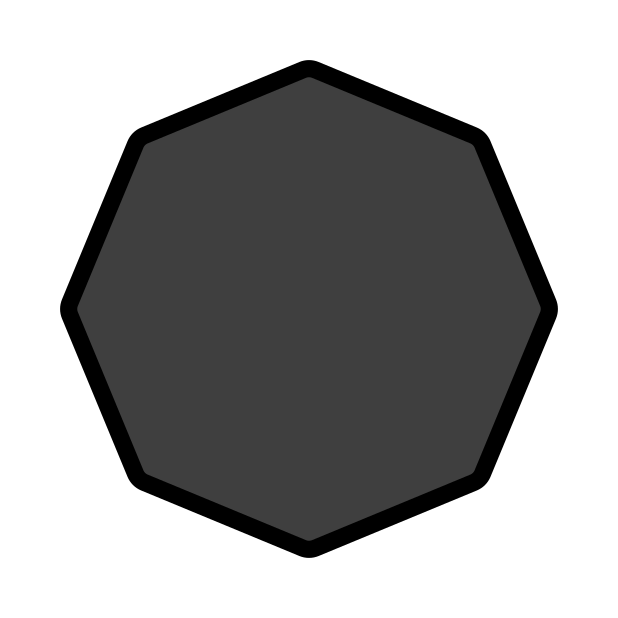
black octagon